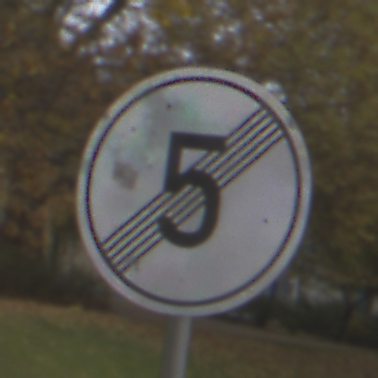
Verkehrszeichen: EndeGeschwindigkeit5
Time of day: MorningAfternoon
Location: Outdoor (Nature)
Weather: Overcast
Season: Autumn
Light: Natural